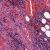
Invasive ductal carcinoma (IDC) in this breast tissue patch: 0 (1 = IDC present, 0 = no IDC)